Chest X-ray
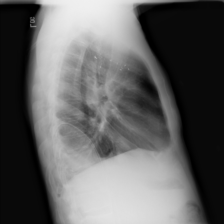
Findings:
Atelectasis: negative
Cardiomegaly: negative
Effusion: positive
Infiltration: negative
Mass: negative
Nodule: negative
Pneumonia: negative
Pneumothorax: positive
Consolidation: positive
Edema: negative
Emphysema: negative
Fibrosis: negative
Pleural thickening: negative
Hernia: negative